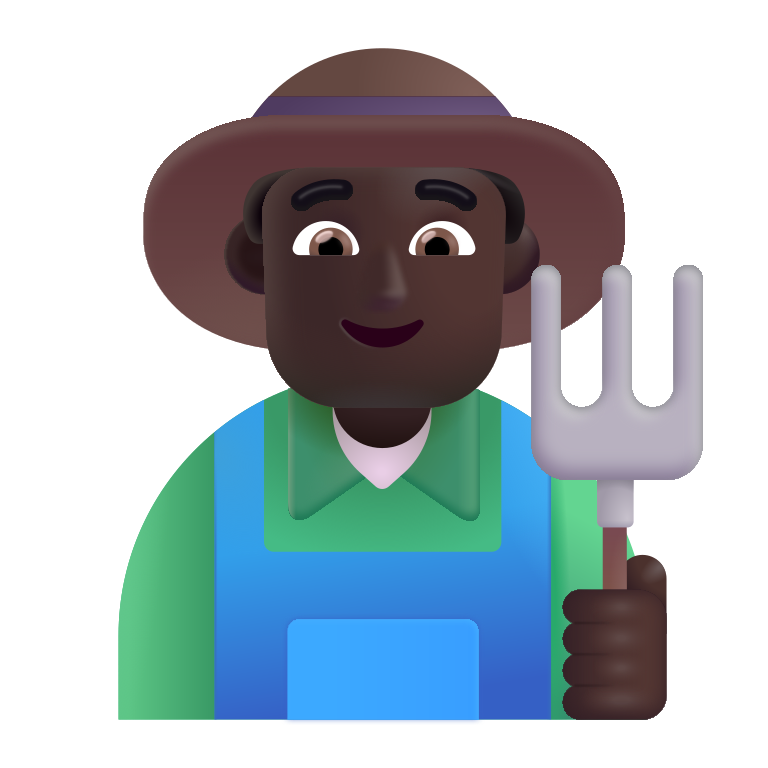
man farmer color dark